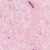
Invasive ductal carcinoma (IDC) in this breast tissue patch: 0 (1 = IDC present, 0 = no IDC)